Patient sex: F
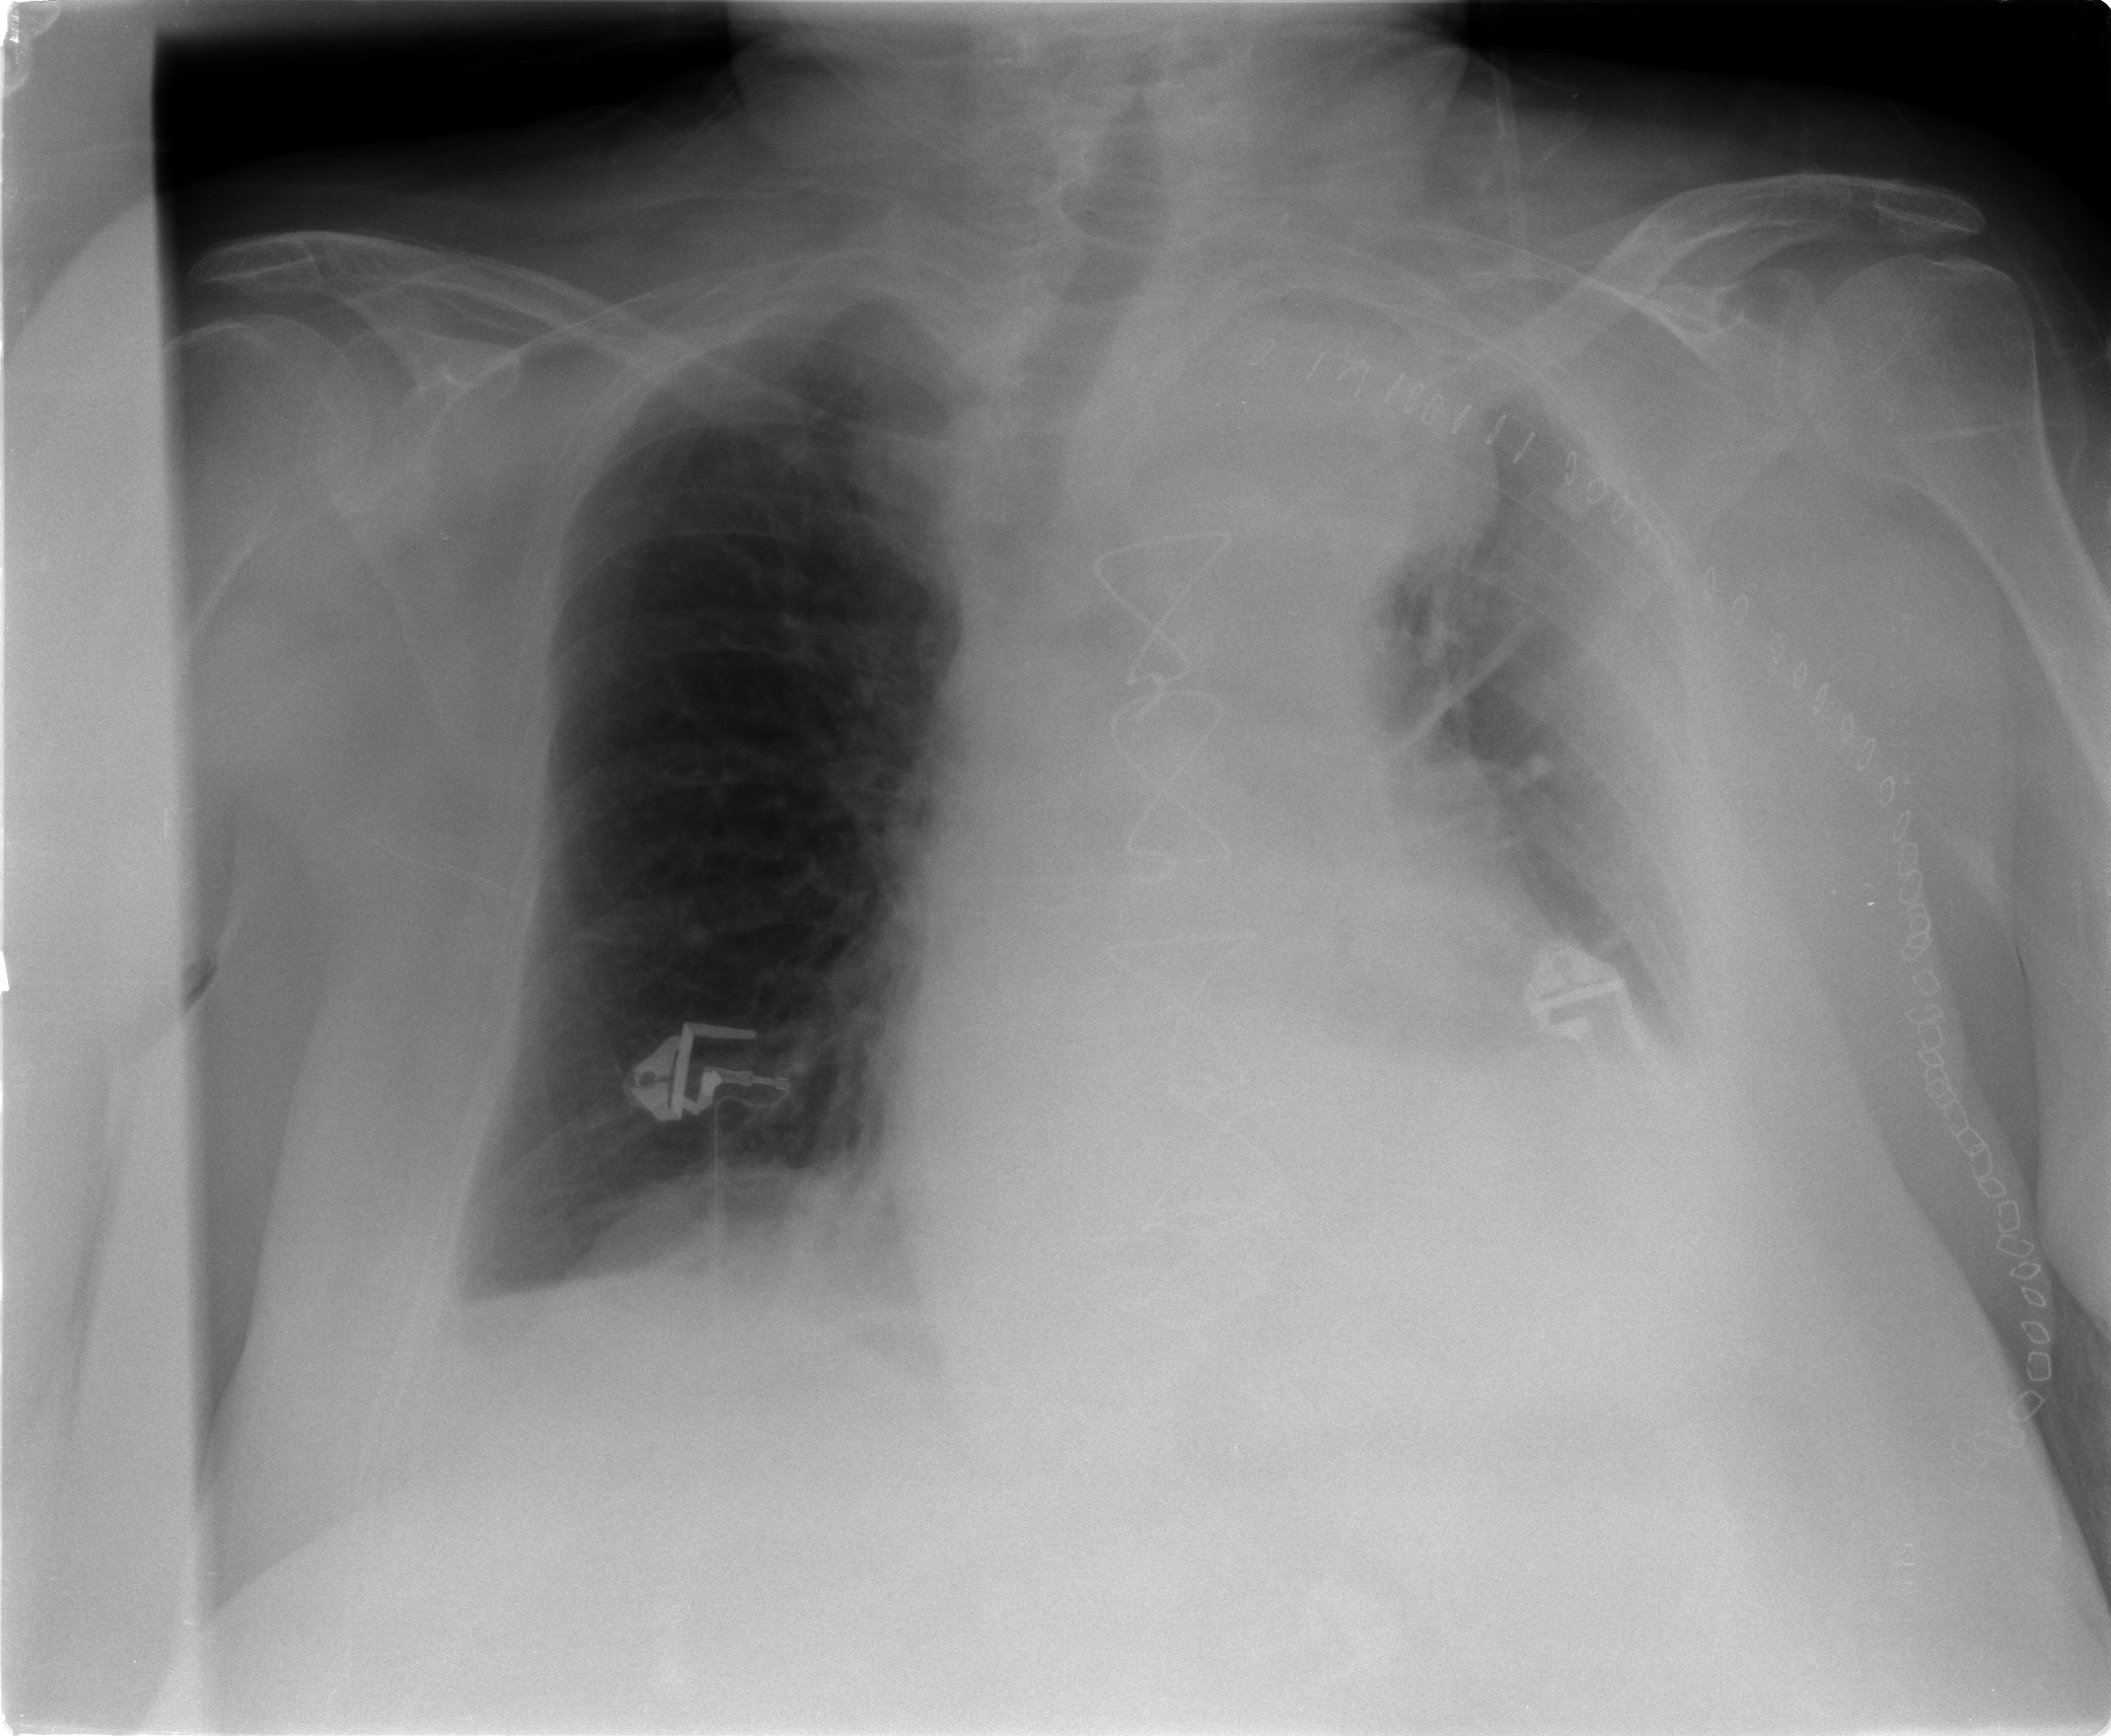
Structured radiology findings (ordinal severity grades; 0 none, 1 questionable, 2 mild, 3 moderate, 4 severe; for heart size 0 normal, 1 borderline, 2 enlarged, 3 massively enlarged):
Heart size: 2
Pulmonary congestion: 1
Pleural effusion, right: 2
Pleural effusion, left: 2
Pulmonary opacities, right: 0
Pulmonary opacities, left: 1
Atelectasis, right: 2
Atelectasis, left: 2